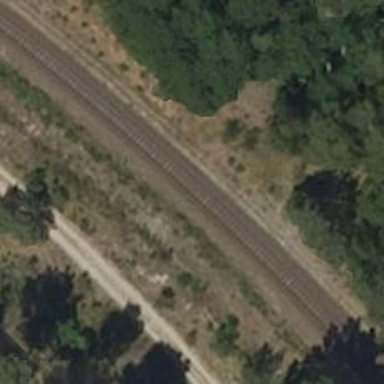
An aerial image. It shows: Railway milestone.